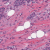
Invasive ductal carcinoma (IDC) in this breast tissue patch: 1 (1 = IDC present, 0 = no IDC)